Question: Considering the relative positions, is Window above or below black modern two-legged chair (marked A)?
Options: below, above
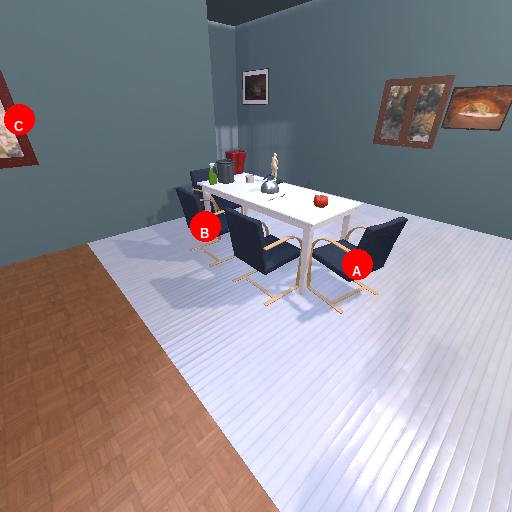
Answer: below